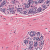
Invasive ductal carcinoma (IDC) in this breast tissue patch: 0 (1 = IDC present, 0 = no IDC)